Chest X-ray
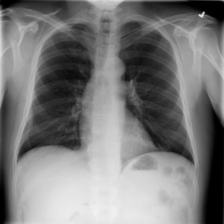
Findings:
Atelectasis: positive
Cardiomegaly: negative
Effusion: negative
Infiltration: negative
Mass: negative
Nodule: negative
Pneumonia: negative
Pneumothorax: negative
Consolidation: negative
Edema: negative
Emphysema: negative
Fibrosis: negative
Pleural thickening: negative
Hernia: negative